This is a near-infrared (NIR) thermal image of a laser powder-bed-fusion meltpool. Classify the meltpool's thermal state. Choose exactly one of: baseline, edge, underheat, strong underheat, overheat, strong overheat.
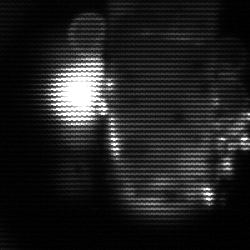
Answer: strong underheat